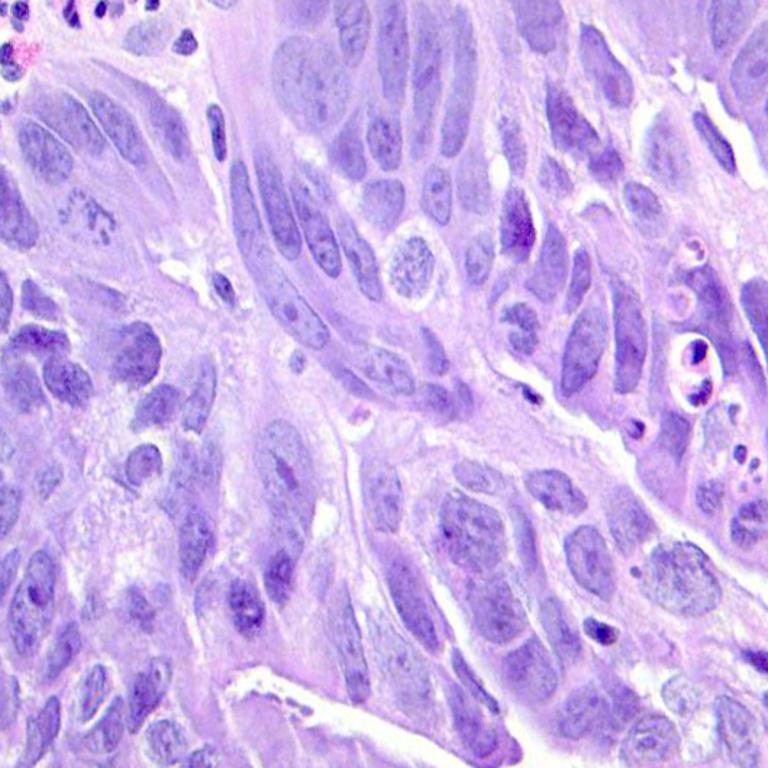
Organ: colon
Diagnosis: adenocarcinomas